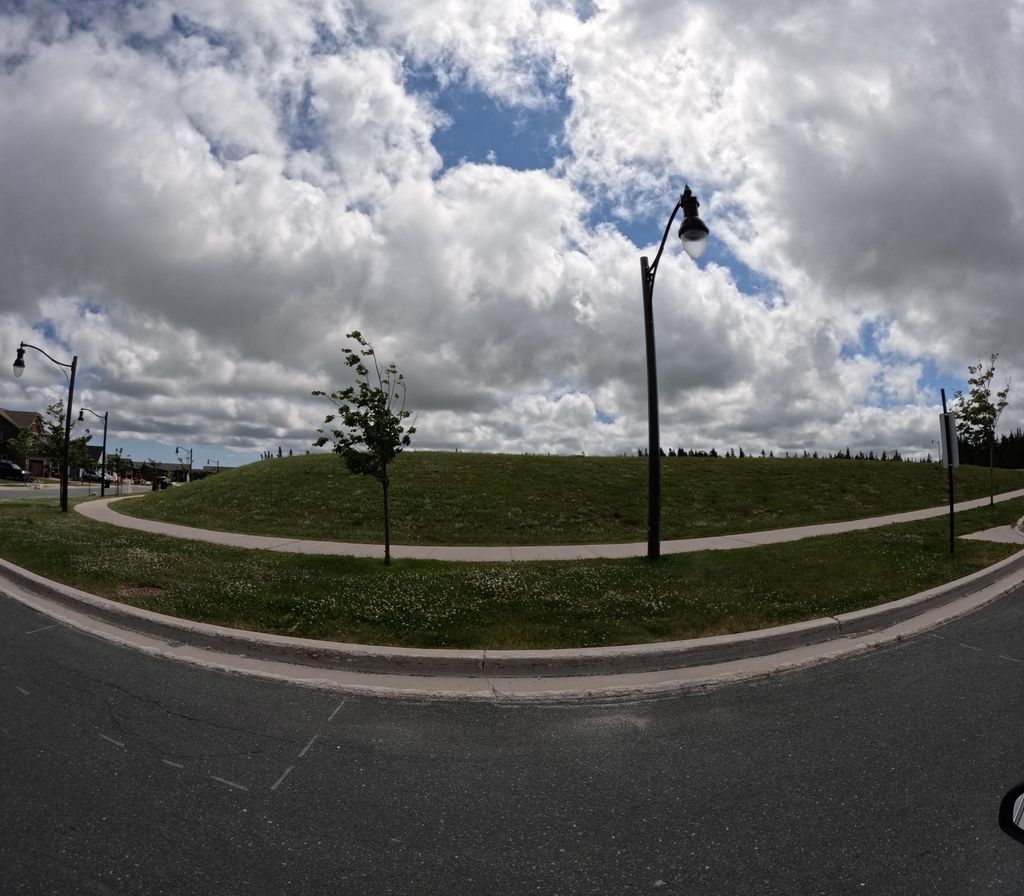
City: st_johns